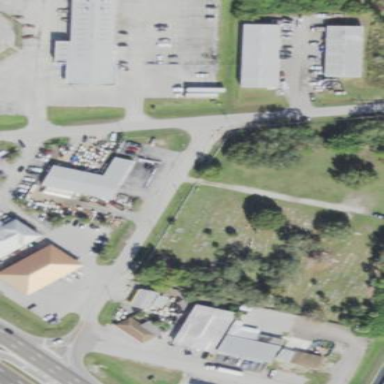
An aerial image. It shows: Cemetery.